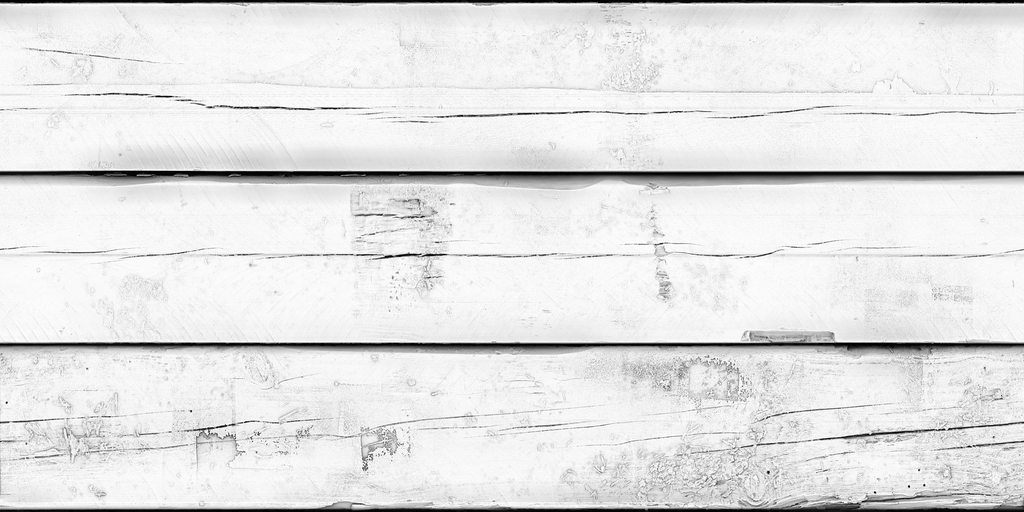
Texture map type: AmbientOcclusion